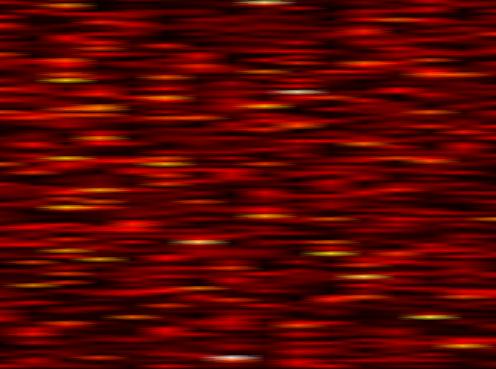
Label: WOLA